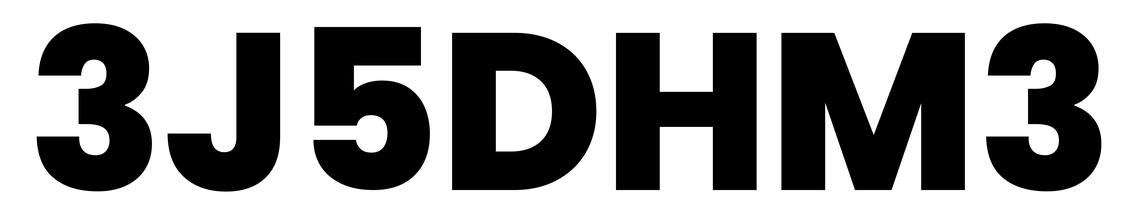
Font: Poppins-ExtraBold